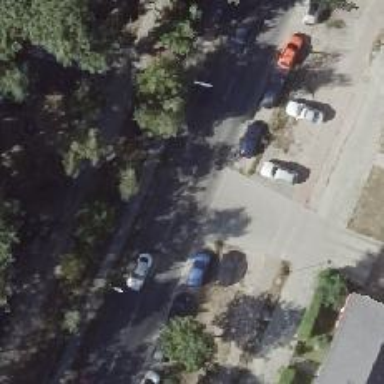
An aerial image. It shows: Tertiary road with asphalt surface. There are separate sidewalks on both sides.